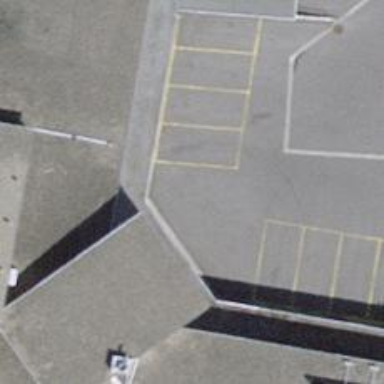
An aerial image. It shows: Brown bench.